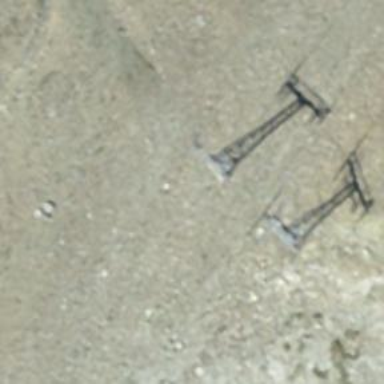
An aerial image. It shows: Pylon for aerialway.